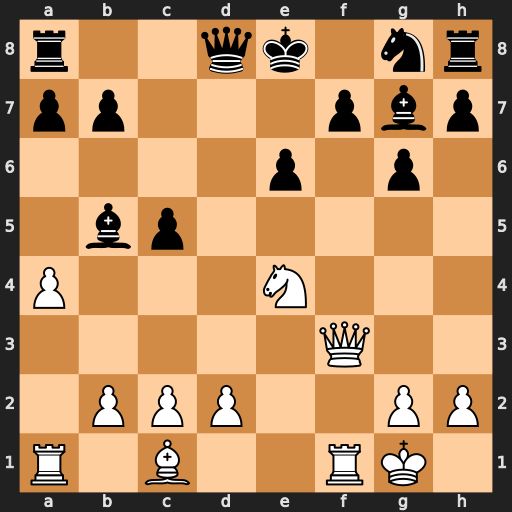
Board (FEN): r2qk1nr/pp3pbp/4p1p1/1bp5/P3N3/5Q2/1PPP2PP/R1B2RK1
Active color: w
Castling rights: kq
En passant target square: -
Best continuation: Qxf7#